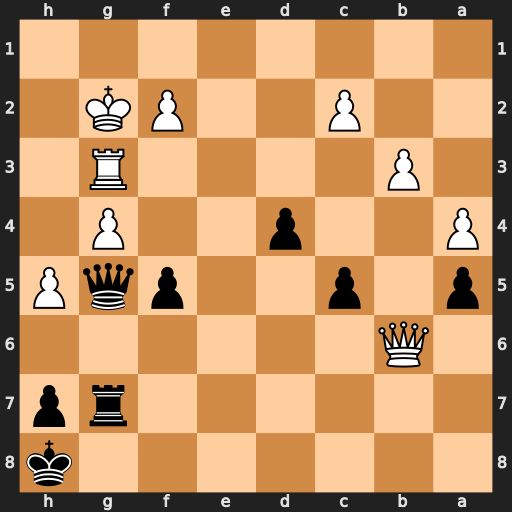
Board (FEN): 7k/6rp/1Q6/p1p2pqP/P2p2P1/1P4R1/2P2PK1/8
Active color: b
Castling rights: -
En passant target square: -
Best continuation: f4 h6 Rg6 Qb8+ Rg8